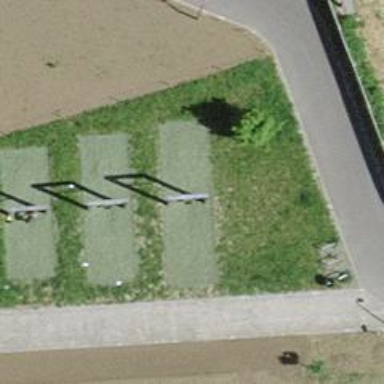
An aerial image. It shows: Playground with swings.